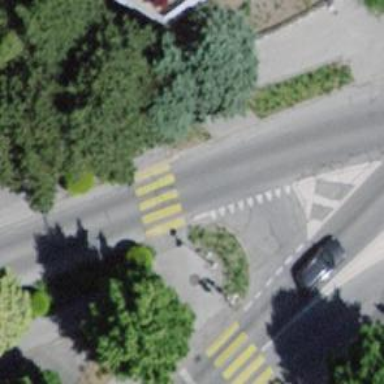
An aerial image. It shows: Footway with asphalt surface and zebra crossing.